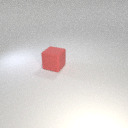
large red rubber cube